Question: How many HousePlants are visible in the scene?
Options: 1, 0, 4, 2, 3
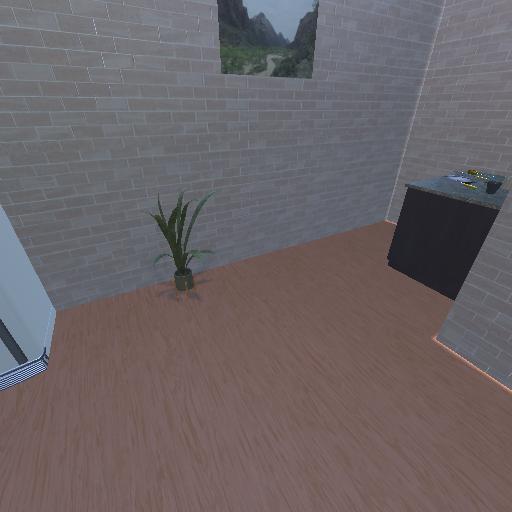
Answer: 1